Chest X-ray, PA view. Patient: 29 years old, sex F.
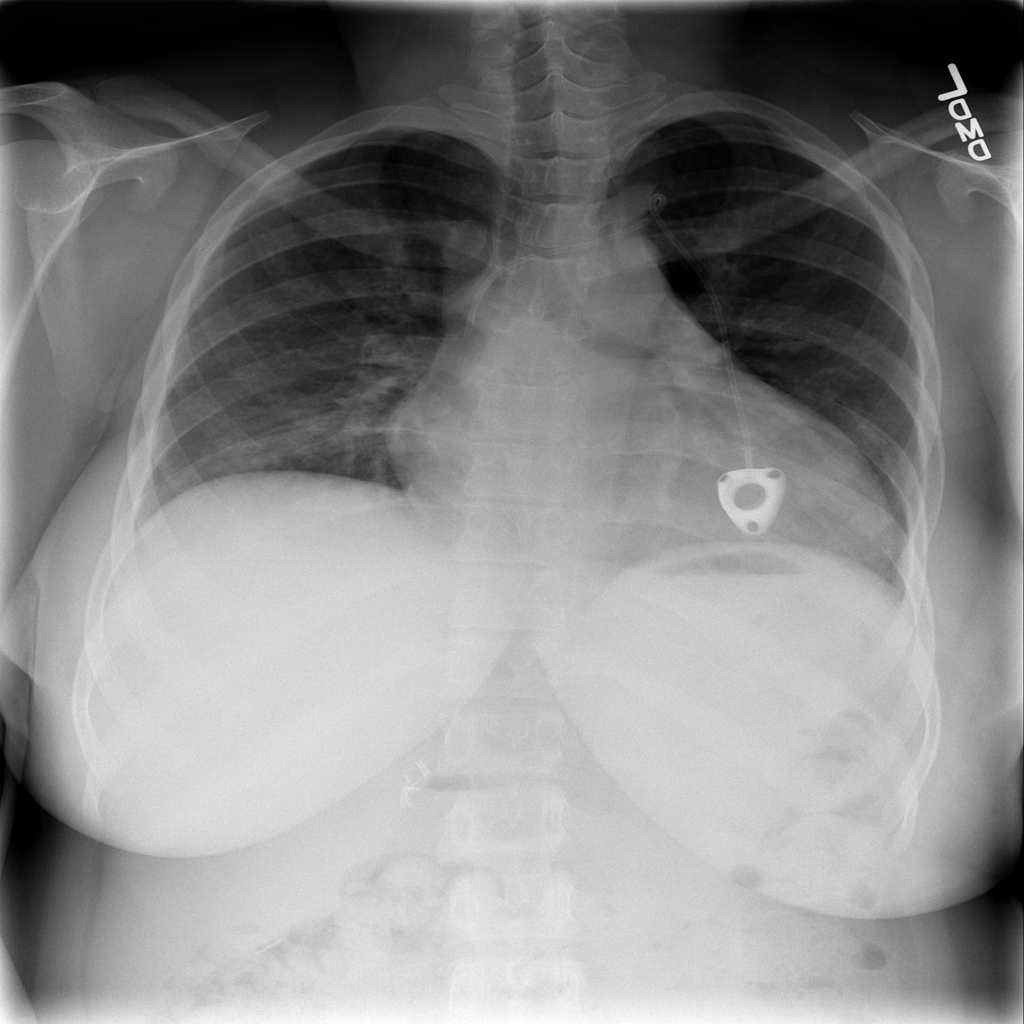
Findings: Cardiomegaly, Fibrosis, Infiltration